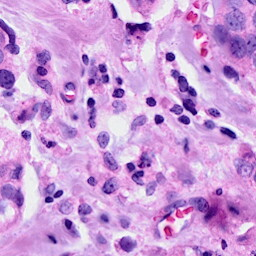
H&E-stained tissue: Breast